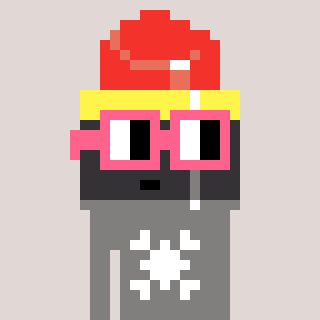
a pixel art character with square pink glasses, a lipstick-shaped head and a bluegrey-colored body on a warm background